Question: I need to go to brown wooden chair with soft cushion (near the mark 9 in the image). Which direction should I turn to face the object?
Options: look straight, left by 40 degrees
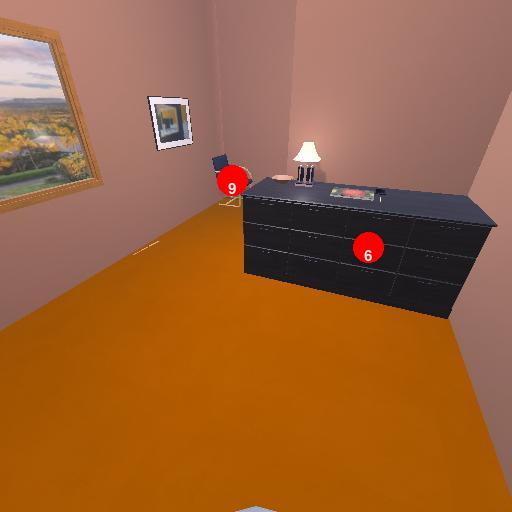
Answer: look straight